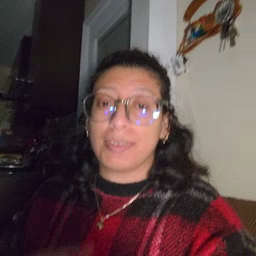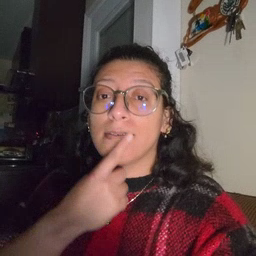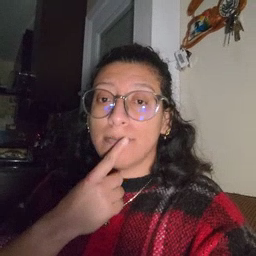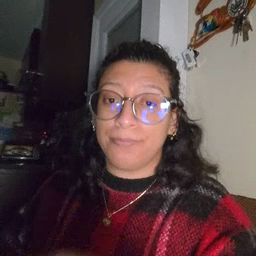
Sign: lips